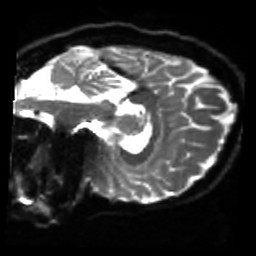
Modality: sbref
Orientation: sagittal
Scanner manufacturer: siemens
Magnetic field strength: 3 T
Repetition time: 4 s
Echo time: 0.0594 s